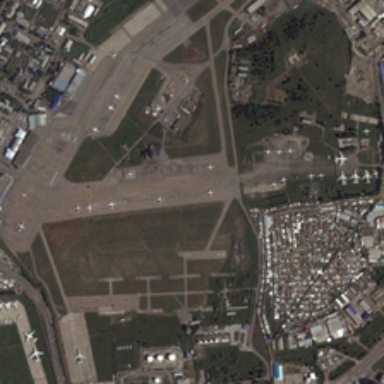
Many planes are in an airport surrounded by many buildings .